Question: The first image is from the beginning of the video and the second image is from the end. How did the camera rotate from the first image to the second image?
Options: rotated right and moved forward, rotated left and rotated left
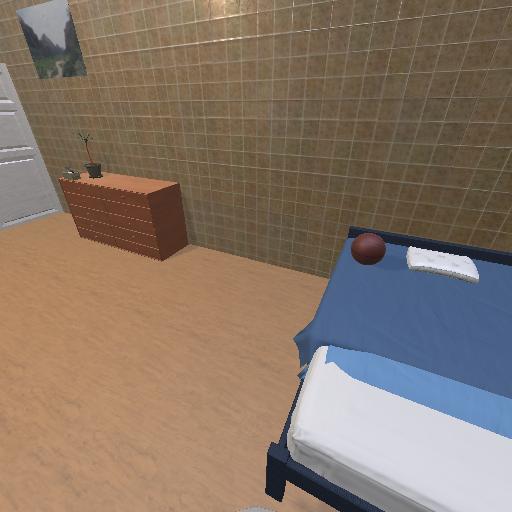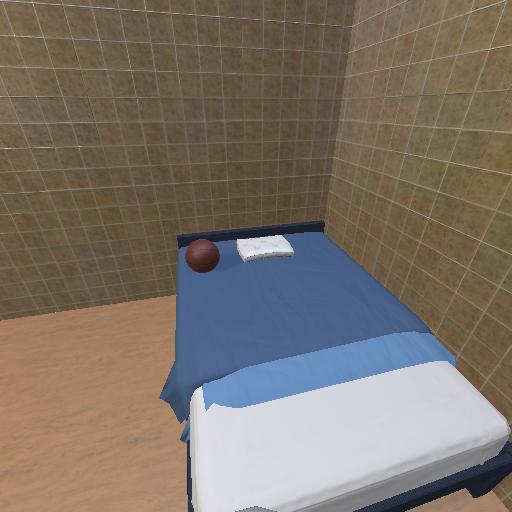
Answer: rotated right and moved forward